Aerial crown-view tile of a tropical tree (Barro Colorado Island, Panama), acquired 20240611:
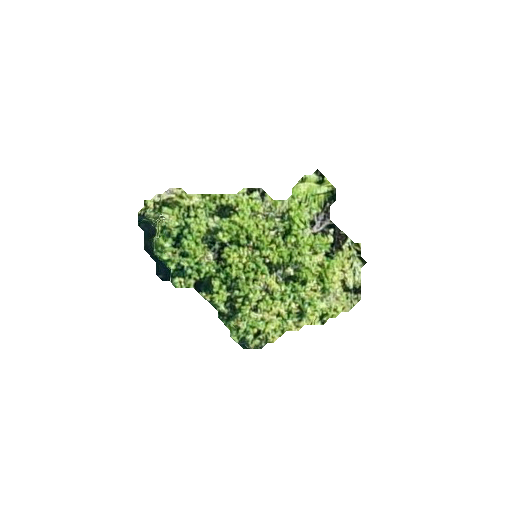
Species: Aiouea montana
GBIF accepted scientific name: Aiouea montana
Crown area: 39.664 m²